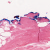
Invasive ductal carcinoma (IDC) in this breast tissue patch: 0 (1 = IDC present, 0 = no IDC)